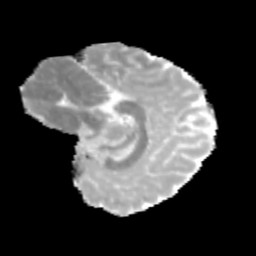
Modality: MD
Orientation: sagittal
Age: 11
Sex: male
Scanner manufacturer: siemens
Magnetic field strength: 3 T
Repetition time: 3.8 s
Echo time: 0.07 s